Question: I have an ASP Chart like this:
I am not sure how I can make the labels for the values to appear vertical instead of being horizontal. I am not sure if this can be achieved by CSS as the resultant output is an image.

All I have with me is the code which says something like this:
Saw some similar question here: <URL>, but it is for C# and the given solution has C# code. I am using ASP.NET VBScript and also I am not using any code other than the above mark-up.
Also please advice me how to change the bar colour to a different one.
Is there anything else that I should check?
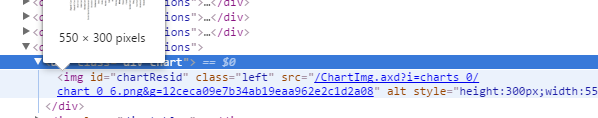
Answer: Define 'LabelAngle' and 'Color' to the values you want and disable 'SmartLabelStyle' as shown in the markup below:
'''
<asp:Chart ID="Chart1" runat="server" DataSourceID="SqlDataSource1" Height="400px" Width="600px">
<Series>
<asp:Series Name="Series1" IsValueShownAsLabel="True" LabelAngle="-90" LabelFormat="0,0" XValueMember="salesordernumber" YValueMembers="subtotal" Color="Red" Font="Microsoft Sans Serif, 12pt">
<SmartLabelStyle Enabled="False" />
</asp:Series>
</Series>
<ChartAreas>
<asp:ChartArea Name="ChartArea1">
<AxisY Maximum="3000">
<MajorGrid Enabled="False" />
<LabelStyle Format="0,0" />
</AxisY>
<AxisX>
<MajorGrid Enabled="False" />
</AxisX>
</asp:ChartArea>
</ChartAreas>
</asp:Chart>
'''
<URL>
: use the chart's 'PreRender' event to assign different colors to each data point in your series. The sample below assigns random colors but you could modify it to assign any colors you want.
'''
protected void Chart1_PreRender(object sender, EventArgs e)
{
Random r = new Random();
foreach (DataPoint dp in Chart1.Series[0].Points)
dp.Color = Color.FromArgb(r.Next(0, 255), r.Next(0, 255), r.Next(0, 255));
}
'''
<URL>
Adding full VB code.
'''
<%@ Page Language="vb" AutoEventWireup="false" CodeBehind="WebForm1.aspx.vb" Inherits="WebApplication1.WebForm1" %>
<%@ Register assembly="System.Web.DataVisualization, Version=4.0.0.0, Culture=neutral, PublicKeyToken=31bf3856ad364e35" namespace="System.Web.UI.DataVisualization.Charting" tagprefix="asp" %>
<!DOCTYPE html>
<html xmlns="http://www.w3.org/1999/xhtml">
<head runat="server">
<title></title>
</head>
<body>
<form id="form1" runat="server">
<div>
<asp:Chart ID="Chart1" runat="server" Height="400px" Width="600px" DataSourceID="SqlDataSource1">
<Series>
<asp:Series Name="Series1" IsValueShownAsLabel="True" LabelAngle="-90" LabelFormat="0,0" XValueMember="salesordernumber" YValueMembers="subtotal" Color="Red" Font="Microsoft Sans Serif, 12pt">
<SmartLabelStyle Enabled="False" />
</asp:Series>
</Series>
<ChartAreas>
<asp:ChartArea Name="ChartArea1">
<AxisY Maximum="3000">
<MajorGrid Enabled="False" />
<LabelStyle Format="0,0" />
</AxisY>
<AxisX>
<MajorGrid Enabled="False" />
</AxisX>
</asp:ChartArea>
</ChartAreas>
</asp:Chart>
<asp:SqlDataSource ID="SqlDataSource1" runat="server" ConnectionString="<%$ ConnectionStrings:ConnectionString %>" SelectCommand="select * from table;"></asp:SqlDataSource>
</div>
</form>
</body>
</html>
'''
'''
Imports System.Web.UI.DataVisualization.Charting
Imports System.Drawing
Public Class WebForm1
Inherits System.Web.UI.Page
Protected Sub Page_Load(ByVal sender As Object, ByVal e As System.EventArgs) Handles Me.Load
End Sub
Protected Sub Chart1_PreRender(sender As Object, e As EventArgs) Handles Chart1.PreRender
Dim r As New Random
For Each dp As DataPoint In Chart1.Series(0).Points
dp.Color = Color.FromArgb(r.Next(0, 255), r.Next(0, 255), r.Next(0, 255))
Next
End Sub
End Class
'''